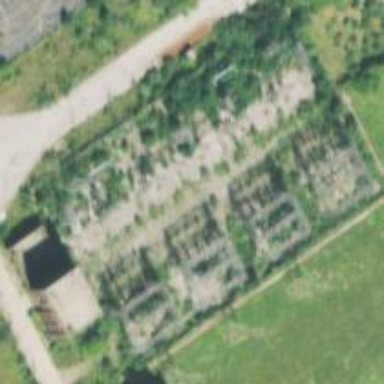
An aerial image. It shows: Power substation.